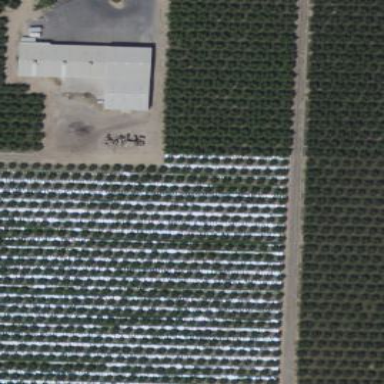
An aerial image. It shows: Orchard planted with peach trees.